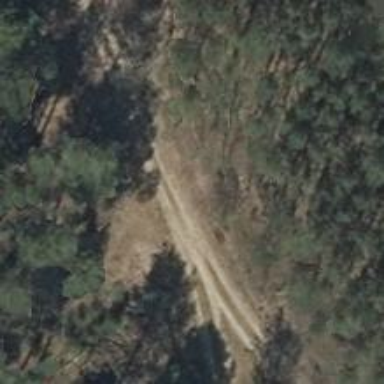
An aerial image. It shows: Gravel track with track type of grade3.